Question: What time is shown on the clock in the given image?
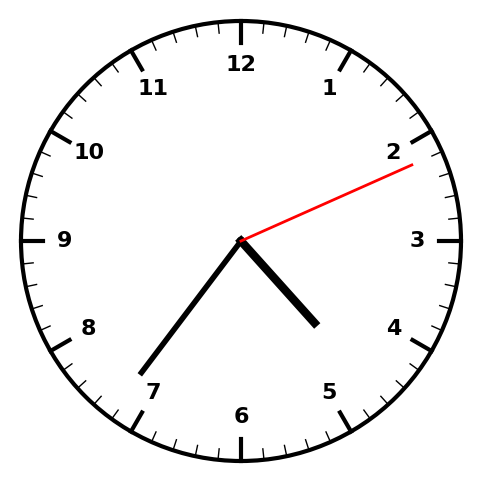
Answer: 04:36:11